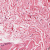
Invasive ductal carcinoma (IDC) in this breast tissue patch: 0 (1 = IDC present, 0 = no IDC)